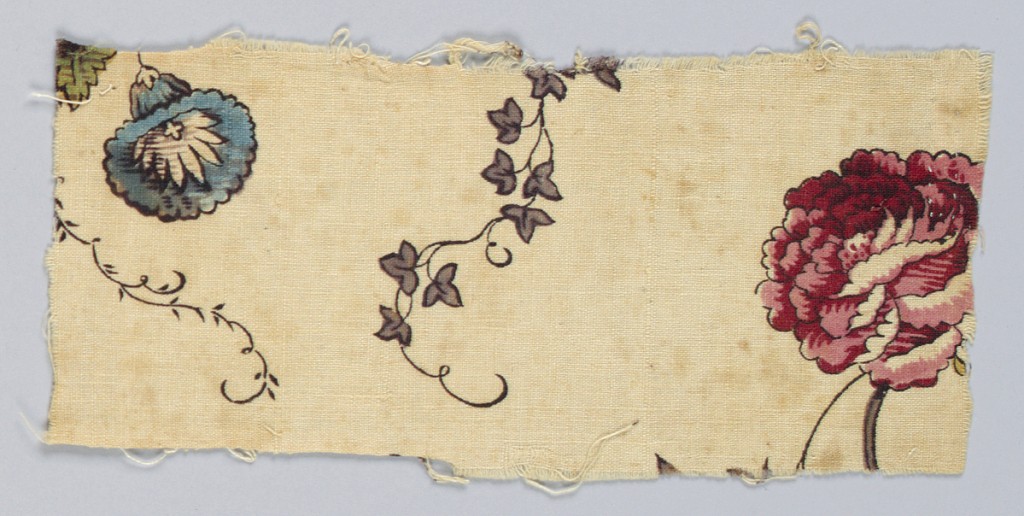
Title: Fragment
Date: early 19th century
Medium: cotton Technique: block printed on plain weave
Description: Small rectangular fragment in off-white with a trailing vine, morning glory and rose in red, blue, purple and black.